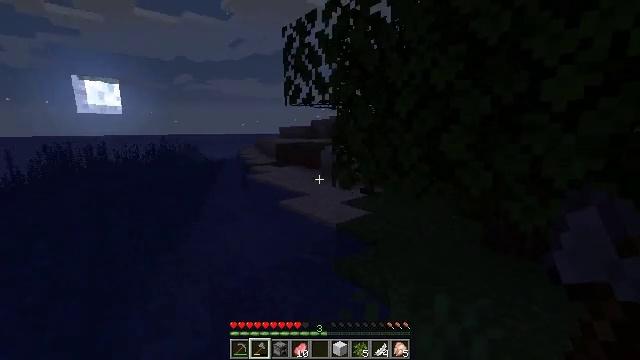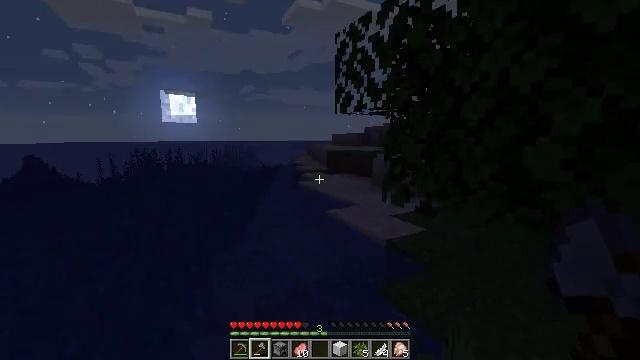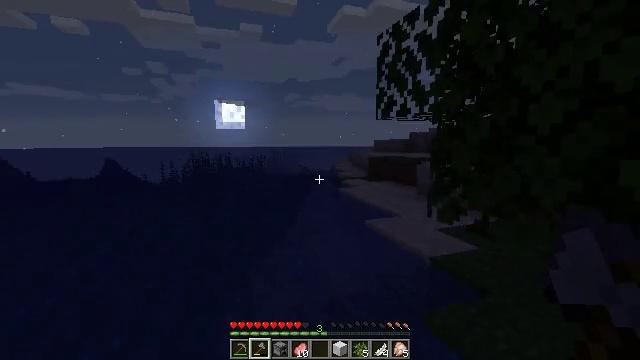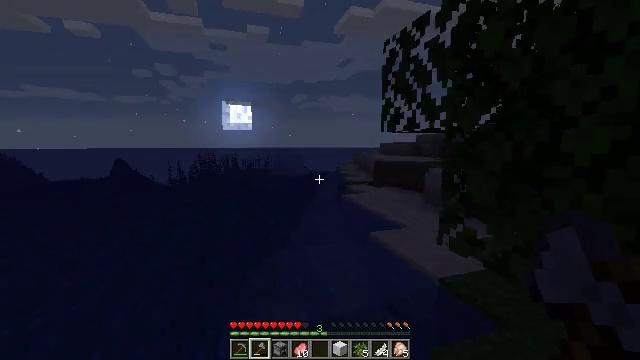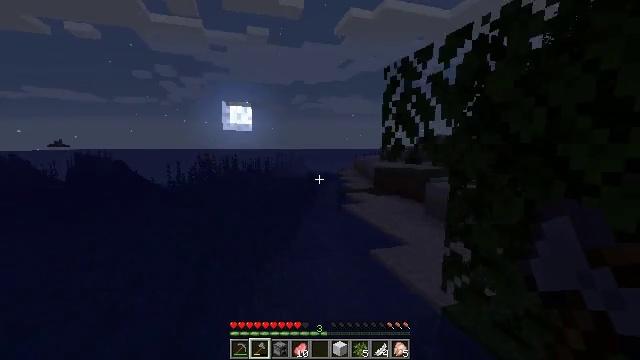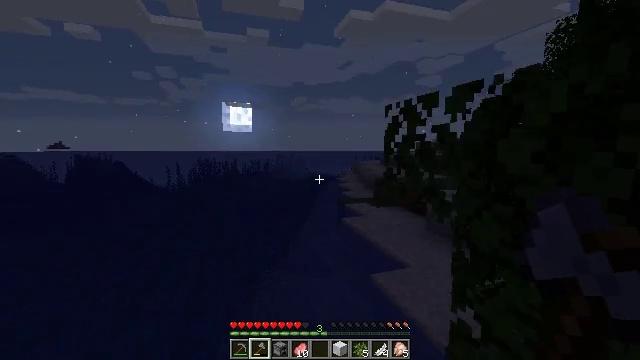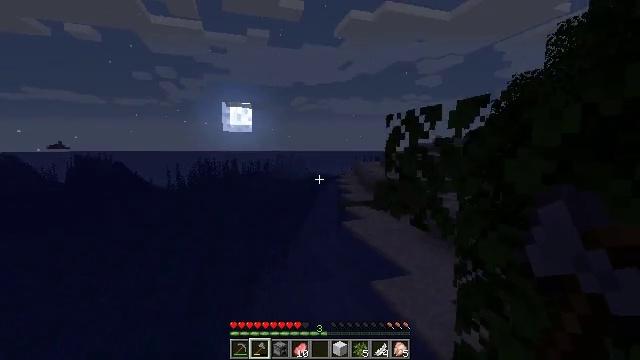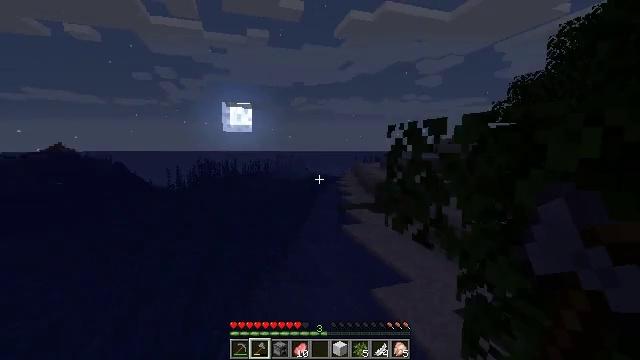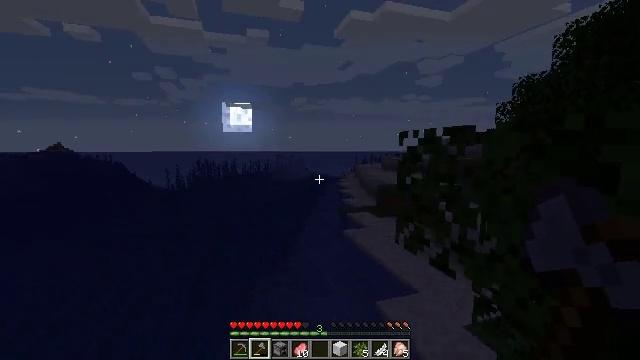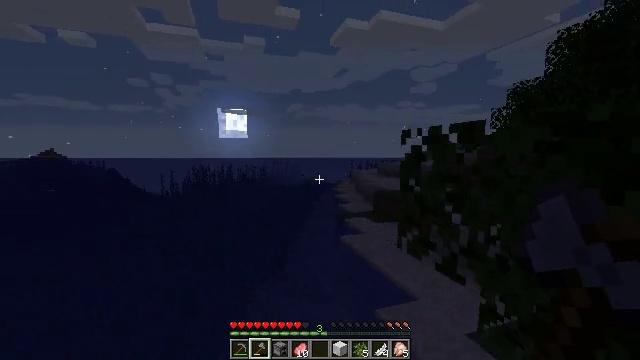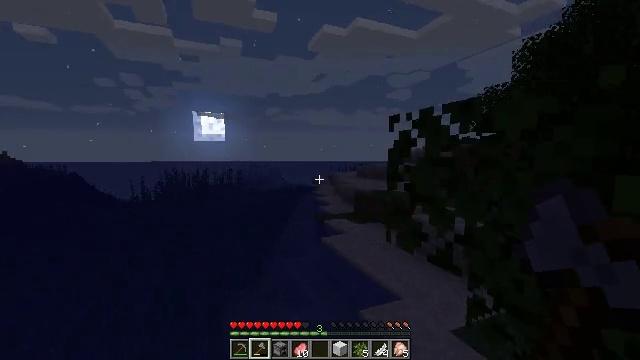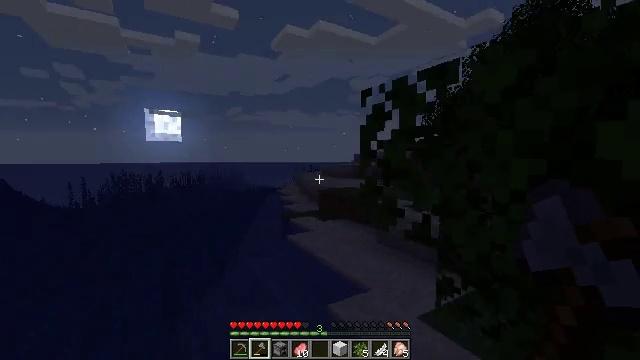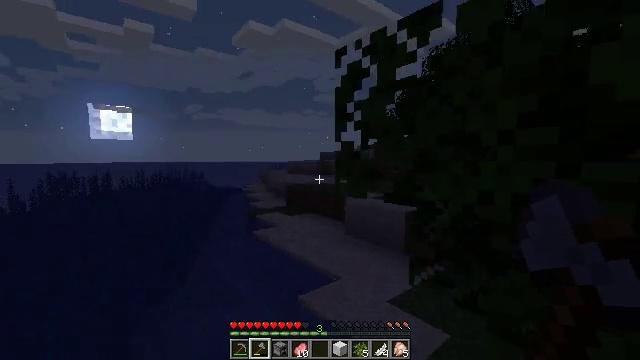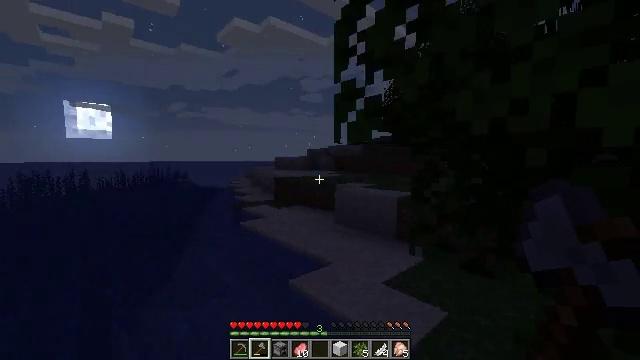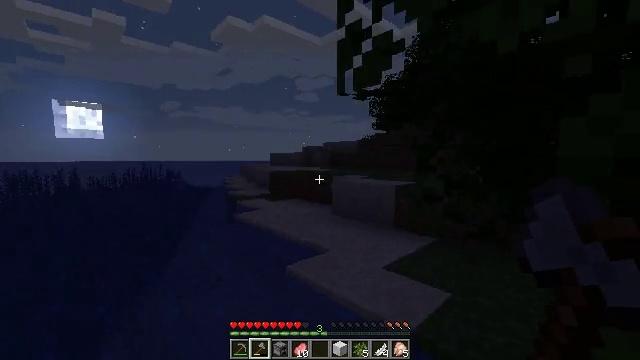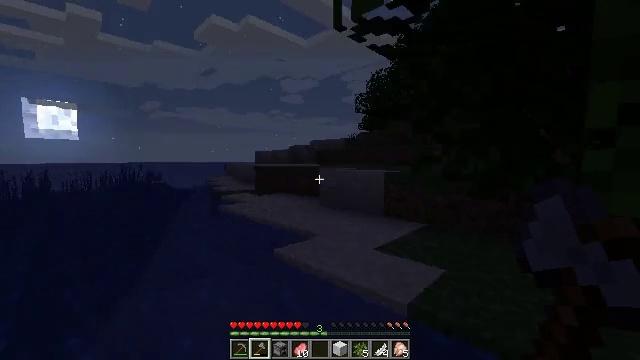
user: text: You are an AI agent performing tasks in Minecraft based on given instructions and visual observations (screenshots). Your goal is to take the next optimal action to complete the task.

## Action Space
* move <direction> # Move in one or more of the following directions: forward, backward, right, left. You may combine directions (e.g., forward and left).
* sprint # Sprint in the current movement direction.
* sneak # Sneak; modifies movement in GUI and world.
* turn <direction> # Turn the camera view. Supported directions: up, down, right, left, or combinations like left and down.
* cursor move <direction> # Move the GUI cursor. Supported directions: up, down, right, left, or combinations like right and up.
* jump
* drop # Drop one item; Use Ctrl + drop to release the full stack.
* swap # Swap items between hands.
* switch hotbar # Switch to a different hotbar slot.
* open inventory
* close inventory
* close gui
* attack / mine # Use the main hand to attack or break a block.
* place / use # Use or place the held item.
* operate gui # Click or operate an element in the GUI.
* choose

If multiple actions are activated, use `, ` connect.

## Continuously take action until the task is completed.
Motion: motion action
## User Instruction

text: Smelt a cooked salmon using the furnace.
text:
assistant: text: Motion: move forward, sprint, turn left and up
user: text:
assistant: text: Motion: move forward, sprint, turn left and up
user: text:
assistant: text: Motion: move forward, sprint, turn left, jump
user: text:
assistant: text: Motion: move forward, sprint, jump
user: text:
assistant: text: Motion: move forward, sprint, jump
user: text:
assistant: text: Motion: move forward, sprint, jump
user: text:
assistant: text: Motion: move forward and move left, sprint, jump
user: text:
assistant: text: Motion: move forward and move left, sprint
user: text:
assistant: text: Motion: move forward and move left, sprint, turn up
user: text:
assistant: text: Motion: move forward, sprint, turn right
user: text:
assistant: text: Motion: move forward, sprint, turn right
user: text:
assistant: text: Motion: move forward, sprint, turn right
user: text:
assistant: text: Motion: move forward, sprint, turn right
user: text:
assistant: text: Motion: move forward, sprint, turn right
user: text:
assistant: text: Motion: move forward, sprint, turn right
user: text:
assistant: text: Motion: move forward, sprint, turn right
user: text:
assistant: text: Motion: move forward, sprint, turn right, jump
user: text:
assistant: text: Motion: move forward, sprint, turn right, jump
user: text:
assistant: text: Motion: move forward, sprint, turn right, jump
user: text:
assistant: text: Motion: move forward, sprint, turn right, jump
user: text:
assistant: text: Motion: move forward, sprint, turn right, jump
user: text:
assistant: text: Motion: move forward, sprint, turn right, jump
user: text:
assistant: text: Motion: move forward, sprint, turn right, jump
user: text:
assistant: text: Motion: move forward, sprint, jump
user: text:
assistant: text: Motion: move forward, sprint, jump
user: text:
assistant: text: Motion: move forward, sprint, jump
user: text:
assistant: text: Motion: move forward, sprint, jump
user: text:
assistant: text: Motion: move forward, sprint, jump
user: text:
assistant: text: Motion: move forward, sprint, jump
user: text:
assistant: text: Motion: move forward, sprint, jump